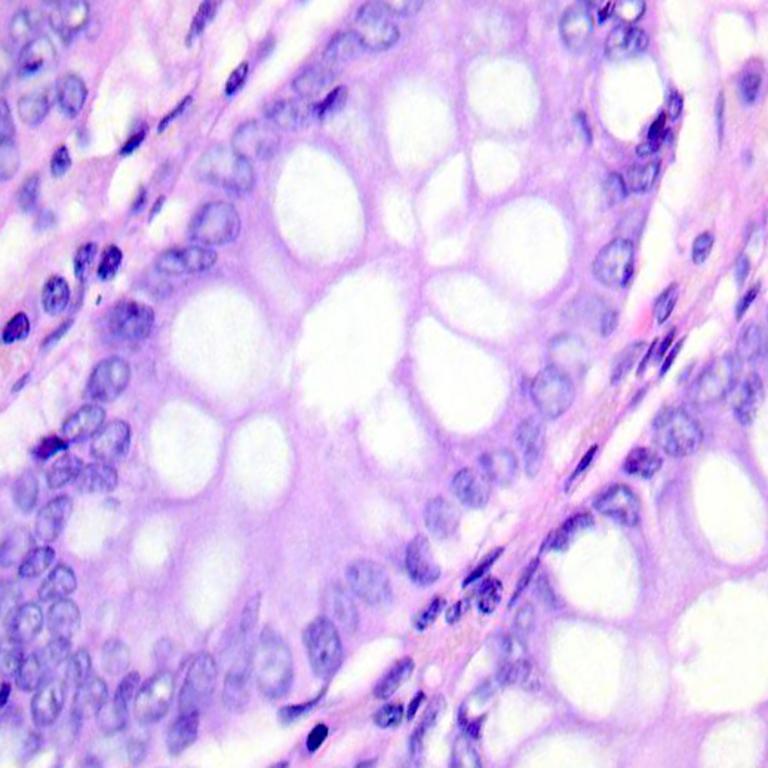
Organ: colon
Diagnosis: benign